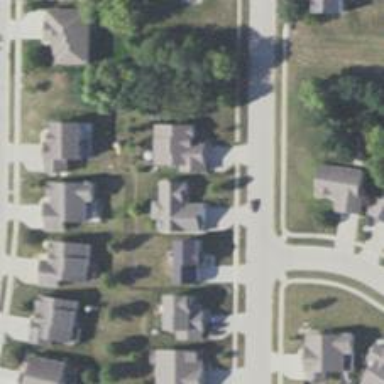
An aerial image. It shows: Sidewalk.